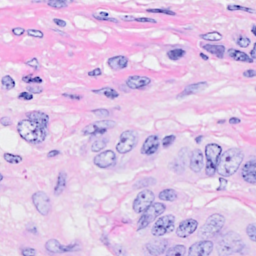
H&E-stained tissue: Breast